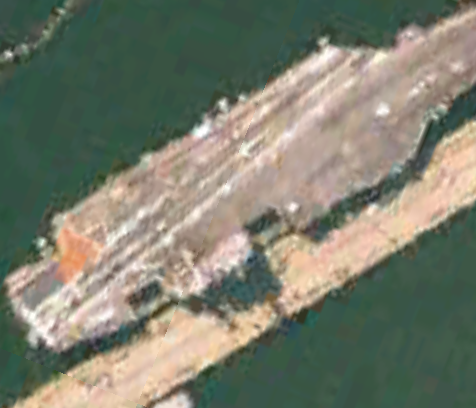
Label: aircraft_carrier